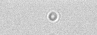
Label: camera_spot